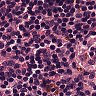
Metastatic tissue present: no